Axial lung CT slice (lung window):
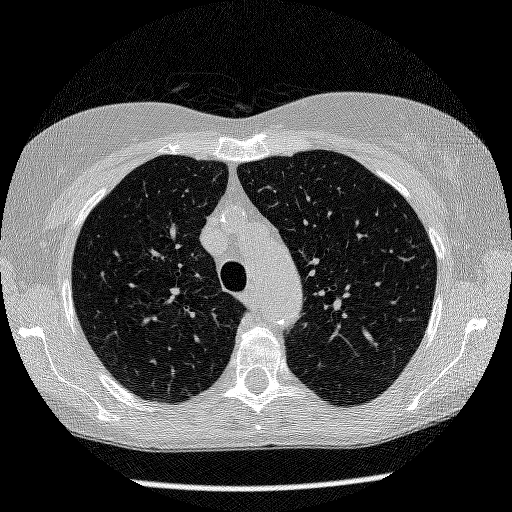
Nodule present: no